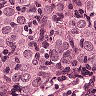
Metastatic tissue present: yes